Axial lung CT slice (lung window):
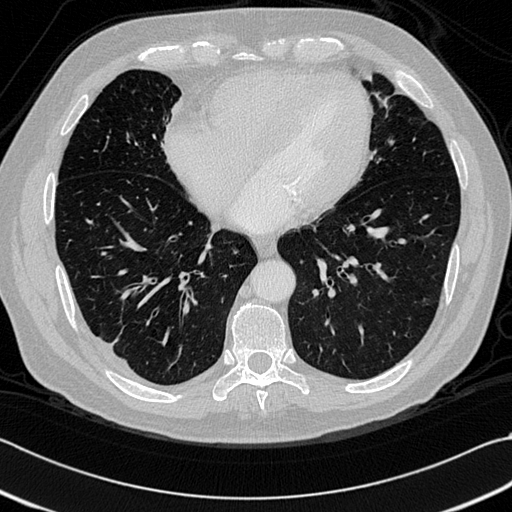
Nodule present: no